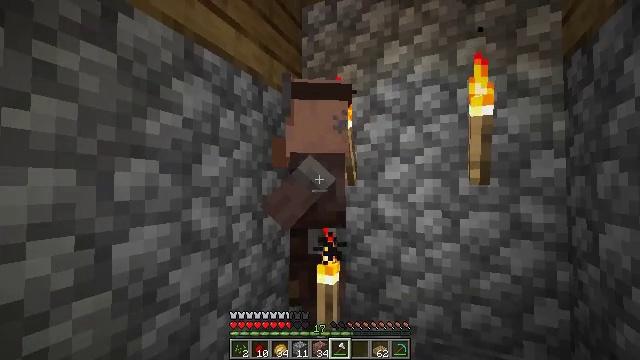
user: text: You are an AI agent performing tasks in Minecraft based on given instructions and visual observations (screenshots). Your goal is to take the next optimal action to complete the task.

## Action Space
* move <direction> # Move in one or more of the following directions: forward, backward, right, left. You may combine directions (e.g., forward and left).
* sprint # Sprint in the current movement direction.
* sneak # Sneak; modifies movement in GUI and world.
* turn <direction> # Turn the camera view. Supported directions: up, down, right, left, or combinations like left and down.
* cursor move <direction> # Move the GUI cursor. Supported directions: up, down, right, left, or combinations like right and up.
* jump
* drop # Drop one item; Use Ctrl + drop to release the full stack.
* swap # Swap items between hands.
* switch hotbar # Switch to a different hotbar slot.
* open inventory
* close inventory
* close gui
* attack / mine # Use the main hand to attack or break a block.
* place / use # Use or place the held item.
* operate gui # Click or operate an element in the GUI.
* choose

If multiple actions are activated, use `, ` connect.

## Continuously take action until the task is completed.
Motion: motion action
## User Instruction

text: Kill a villager.
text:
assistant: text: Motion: no_op